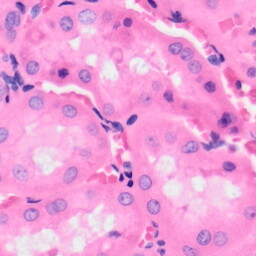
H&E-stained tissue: Kidney